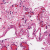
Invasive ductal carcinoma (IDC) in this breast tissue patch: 0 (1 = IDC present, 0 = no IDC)